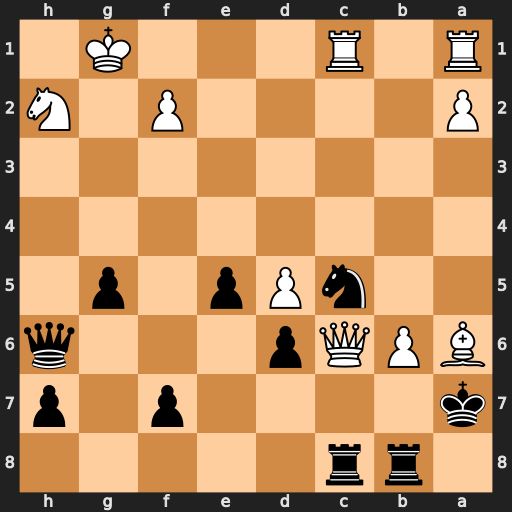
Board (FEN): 1rr5/k4p1p/BPQp3q/2nPp1p1/8/8/P4P1N/R1R3K1
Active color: b
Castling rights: -
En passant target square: -
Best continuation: Kxa6 Rxc5 Rxc6